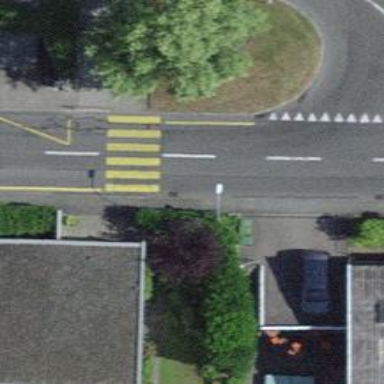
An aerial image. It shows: Uncontrolled zebra crossing with notable zebra markings.